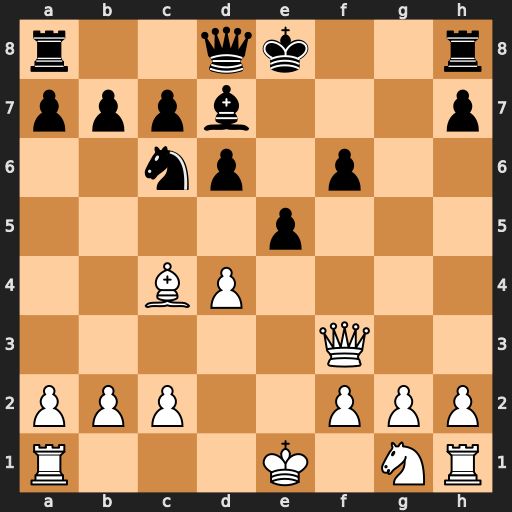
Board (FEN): r2qk2r/pppb3p/2np1p2/4p3/2BP4/5Q2/PPP2PPP/R3K1NR
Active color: w
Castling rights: KQkq
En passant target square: -
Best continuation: Qh5+ Ke7 Qf7#